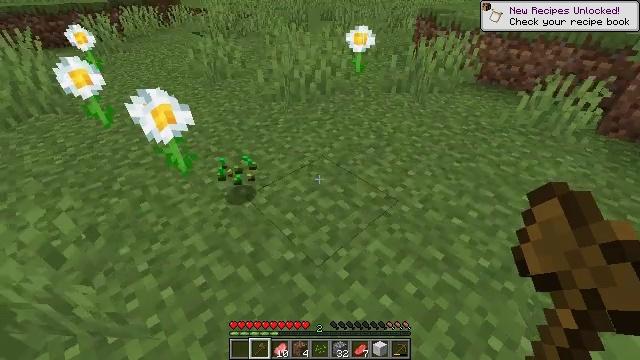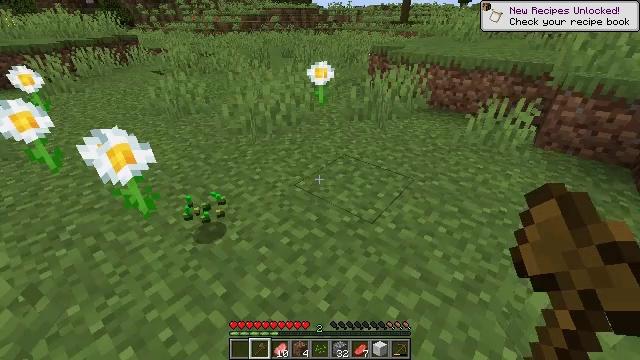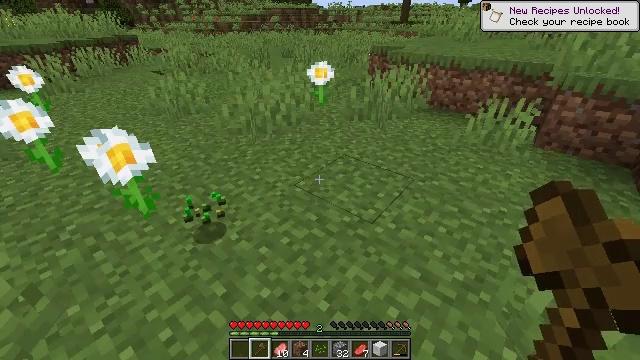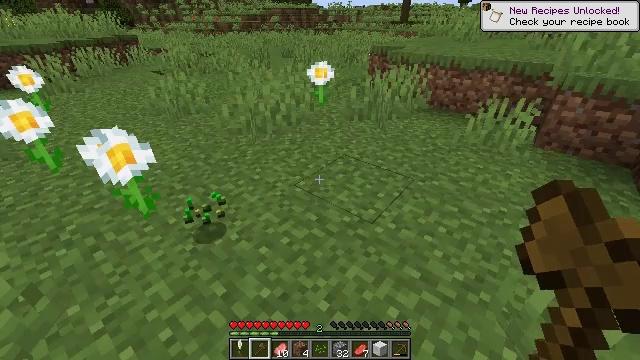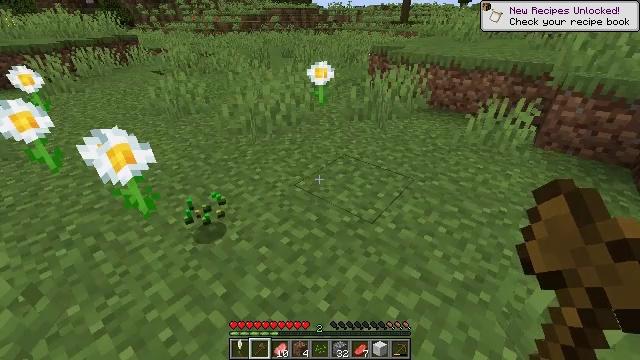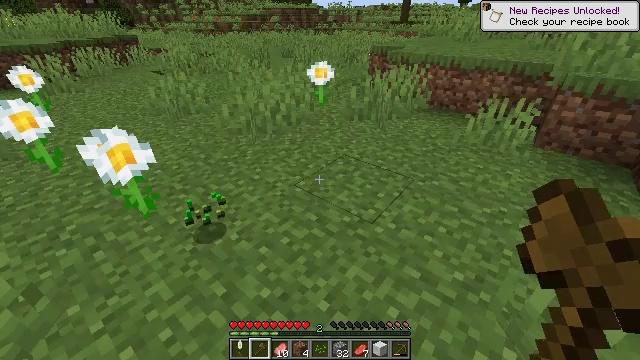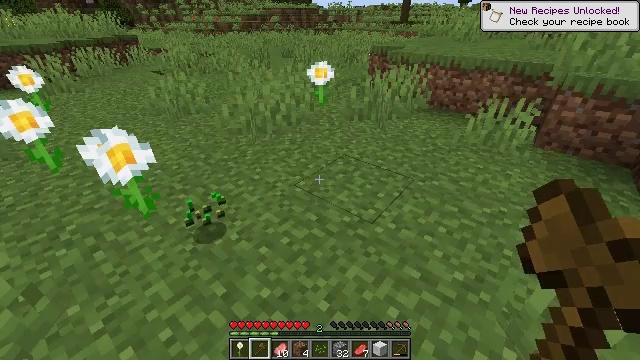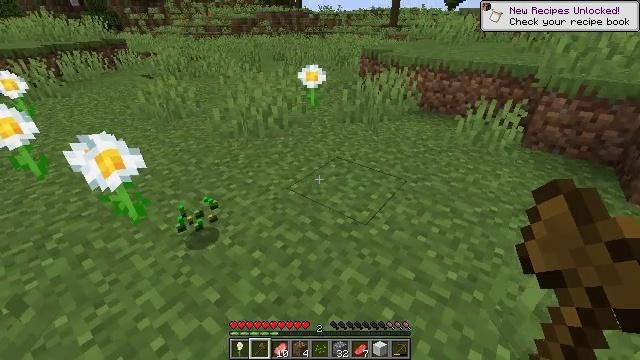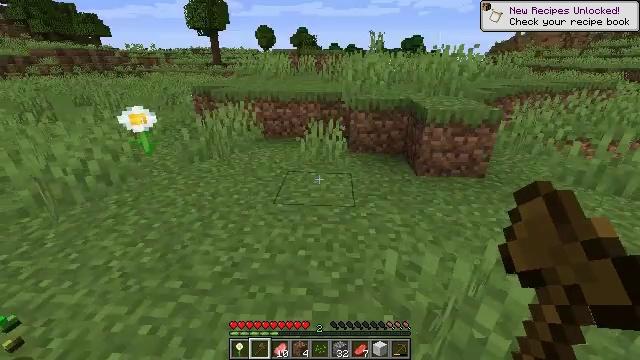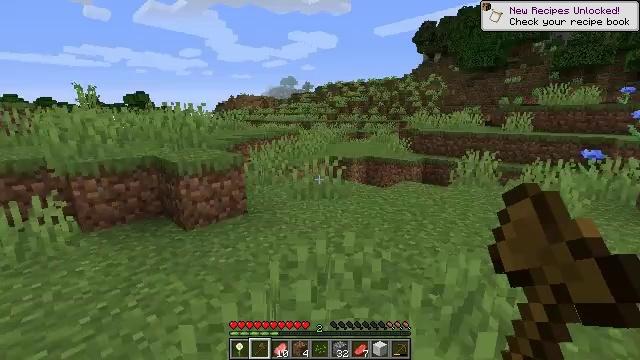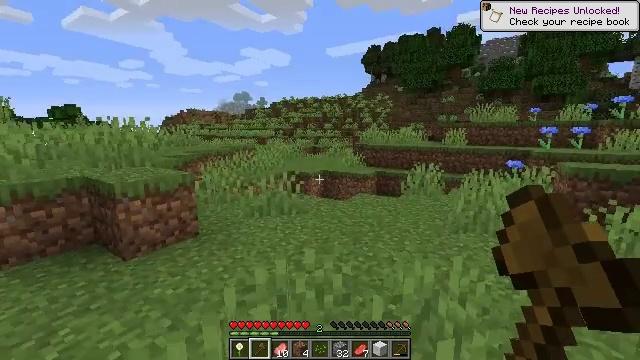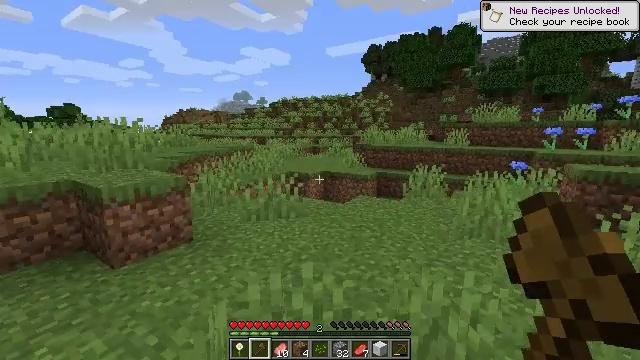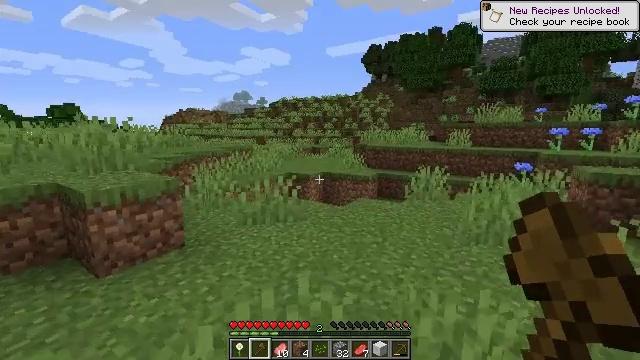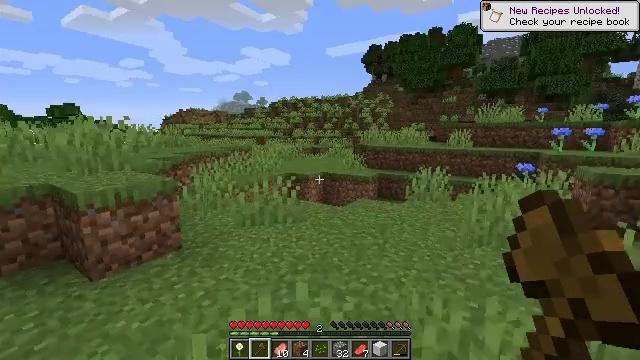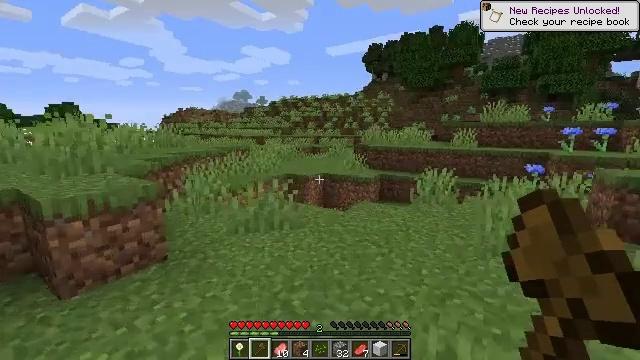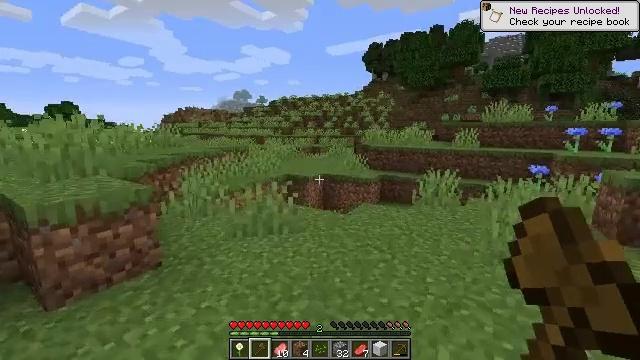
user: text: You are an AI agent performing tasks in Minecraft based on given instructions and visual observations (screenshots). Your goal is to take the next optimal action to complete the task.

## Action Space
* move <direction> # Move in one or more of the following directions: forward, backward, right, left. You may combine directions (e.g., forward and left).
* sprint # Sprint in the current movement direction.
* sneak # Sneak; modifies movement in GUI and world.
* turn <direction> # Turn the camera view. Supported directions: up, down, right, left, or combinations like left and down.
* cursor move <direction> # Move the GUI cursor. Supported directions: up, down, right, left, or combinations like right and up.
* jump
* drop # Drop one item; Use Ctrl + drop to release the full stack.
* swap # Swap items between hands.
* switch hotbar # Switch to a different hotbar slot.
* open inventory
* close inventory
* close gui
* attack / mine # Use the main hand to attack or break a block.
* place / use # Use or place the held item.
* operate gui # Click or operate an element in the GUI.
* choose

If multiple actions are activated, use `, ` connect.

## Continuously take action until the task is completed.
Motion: motion action
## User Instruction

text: Gather the oxeye daisy for crafting.
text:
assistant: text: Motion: turn right and up, close inventory
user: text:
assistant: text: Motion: no_op
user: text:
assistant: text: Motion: no_op
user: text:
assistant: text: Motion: no_op
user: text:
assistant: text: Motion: no_op
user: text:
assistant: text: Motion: no_op
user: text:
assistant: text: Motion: turn right
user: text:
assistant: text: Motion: turn right and up
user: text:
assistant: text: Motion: turn right and up
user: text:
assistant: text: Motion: move forward, turn right and up
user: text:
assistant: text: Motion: move forward
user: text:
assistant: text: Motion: move forward
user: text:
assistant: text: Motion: move forward
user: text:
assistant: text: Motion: move forward
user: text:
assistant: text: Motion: move forward
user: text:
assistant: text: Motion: move forward
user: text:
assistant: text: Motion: move forward, turn right
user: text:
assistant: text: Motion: move forward, turn right
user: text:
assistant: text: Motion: move forward, turn right and up
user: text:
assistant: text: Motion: move forward, sprint, turn right and up
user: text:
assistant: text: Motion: move forward, sprint, turn right and up
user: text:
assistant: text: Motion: move forward, sprint, turn right
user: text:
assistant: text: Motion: move forward, sprint, turn right
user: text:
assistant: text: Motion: move forward, turn right
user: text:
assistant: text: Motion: move forward
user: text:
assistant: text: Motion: move forward
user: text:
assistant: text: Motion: move forward
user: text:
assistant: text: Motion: move forward
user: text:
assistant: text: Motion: move forward, turn right
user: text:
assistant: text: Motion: move forward, turn right